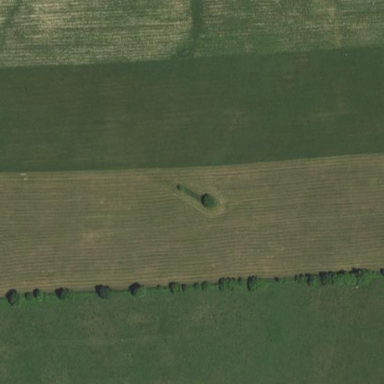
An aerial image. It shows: Meadow where hay is grown.